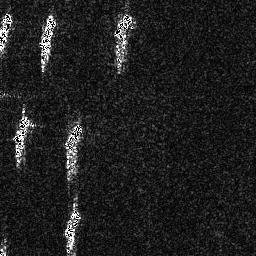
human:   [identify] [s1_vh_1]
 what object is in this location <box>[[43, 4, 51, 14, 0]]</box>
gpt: <ref>1 medium ship at the top</ref>